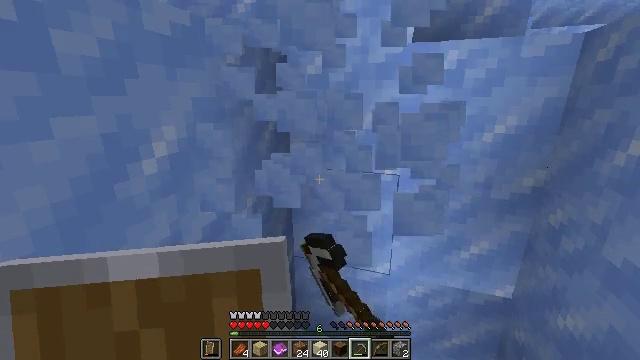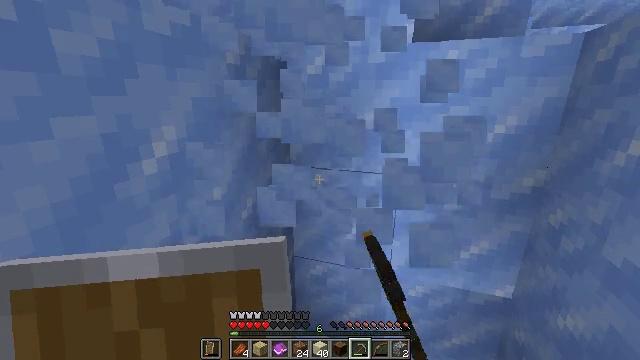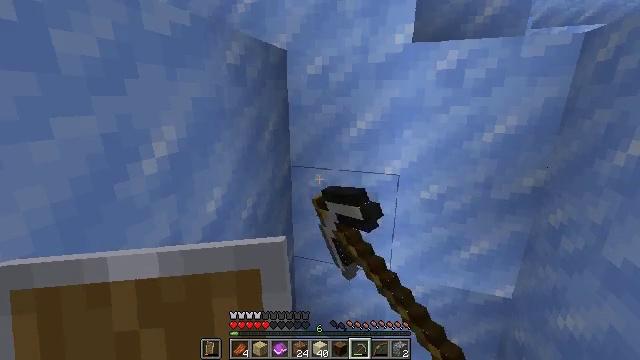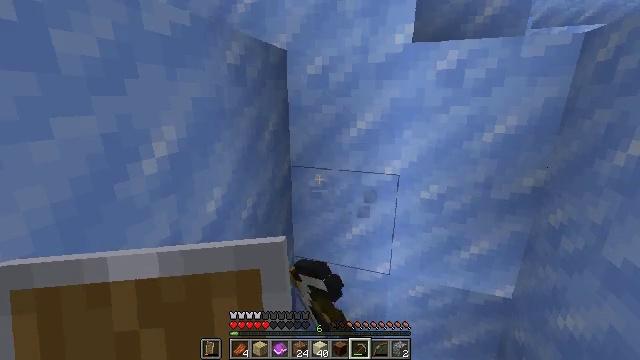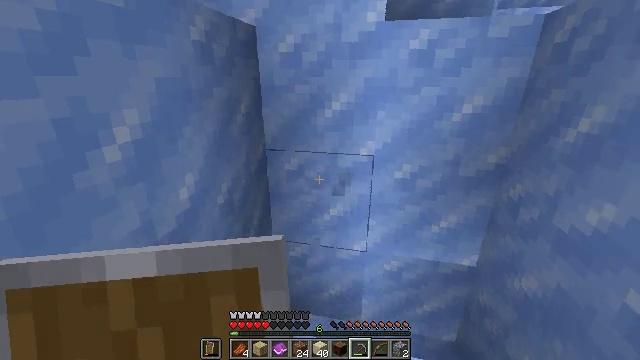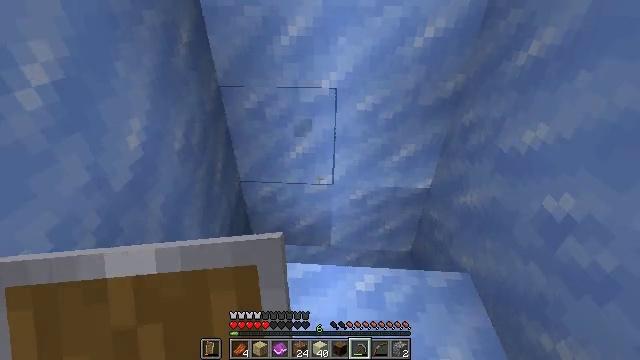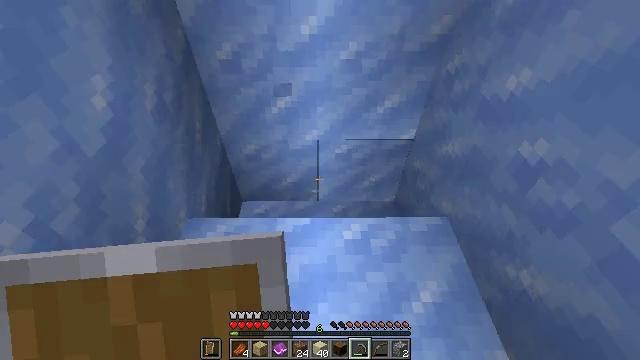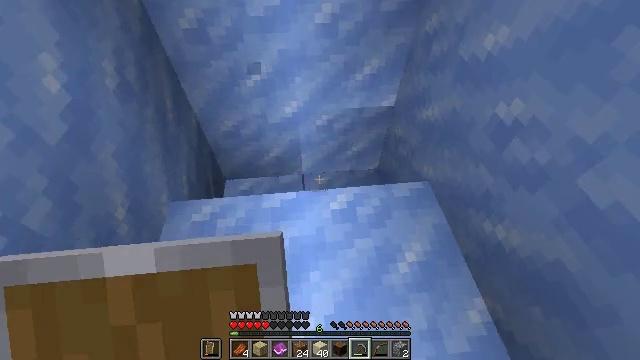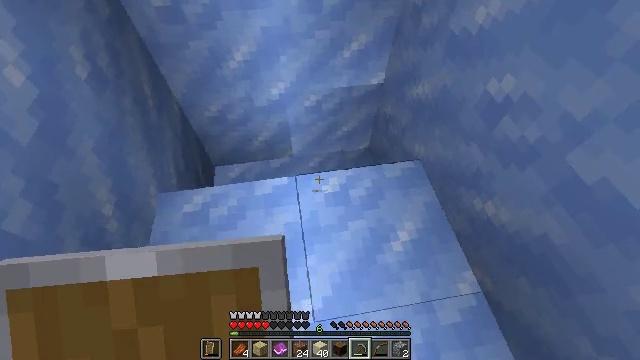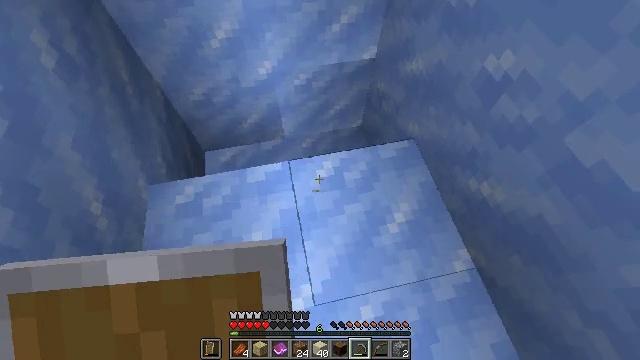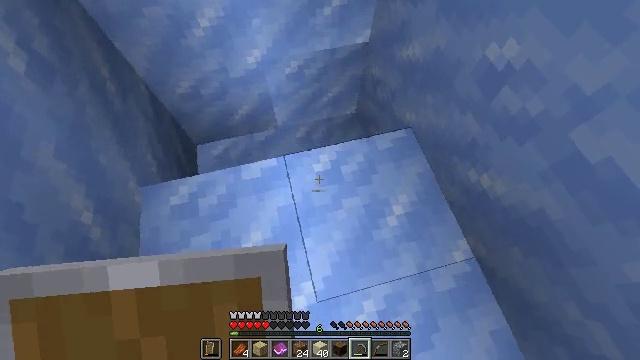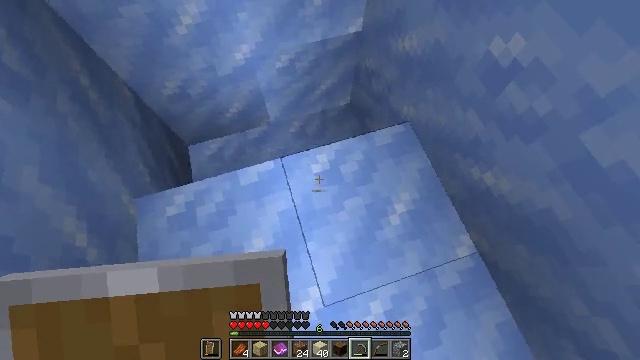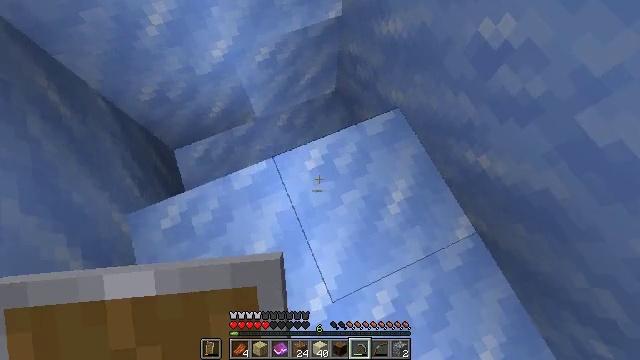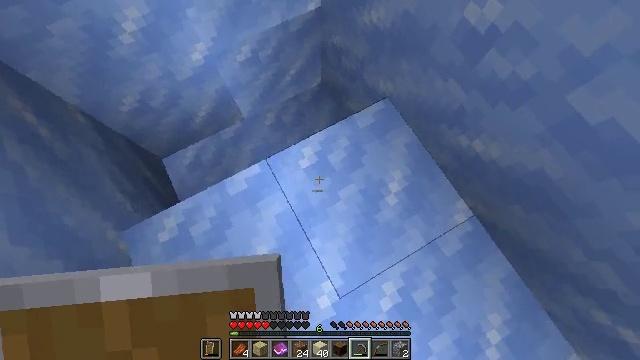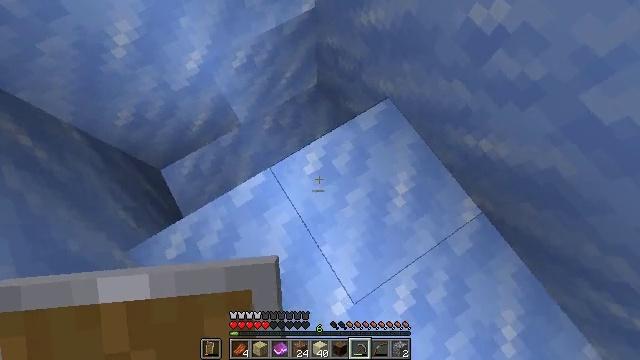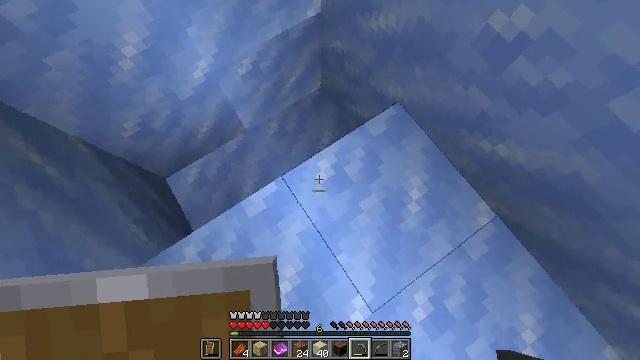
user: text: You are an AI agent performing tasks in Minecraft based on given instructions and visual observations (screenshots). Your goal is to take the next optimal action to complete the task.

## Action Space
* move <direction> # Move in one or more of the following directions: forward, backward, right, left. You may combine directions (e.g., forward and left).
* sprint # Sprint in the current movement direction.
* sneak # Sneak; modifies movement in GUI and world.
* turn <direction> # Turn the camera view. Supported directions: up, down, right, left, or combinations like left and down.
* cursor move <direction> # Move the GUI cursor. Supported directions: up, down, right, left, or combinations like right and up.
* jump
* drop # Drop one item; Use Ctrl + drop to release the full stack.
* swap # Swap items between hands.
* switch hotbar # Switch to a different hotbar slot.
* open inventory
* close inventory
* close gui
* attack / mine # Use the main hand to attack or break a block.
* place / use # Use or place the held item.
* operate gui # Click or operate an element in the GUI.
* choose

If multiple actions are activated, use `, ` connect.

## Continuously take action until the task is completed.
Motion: motion action
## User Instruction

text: Gather packed ice blocks.
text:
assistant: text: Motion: attack / mine
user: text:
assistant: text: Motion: attack / mine
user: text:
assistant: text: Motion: no_op
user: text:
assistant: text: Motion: turn right and down
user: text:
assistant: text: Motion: turn right and down
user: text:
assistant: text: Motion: turn right and down
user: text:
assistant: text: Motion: move forward, turn right and down
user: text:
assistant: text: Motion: move forward, turn right and down
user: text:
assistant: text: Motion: move forward, turn right and down
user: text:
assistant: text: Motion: move forward and move left, turn right and down
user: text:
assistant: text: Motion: move forward and move left, turn right and down
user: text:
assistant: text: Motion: move forward and move left, turn right and down
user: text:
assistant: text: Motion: move left, turn right and down
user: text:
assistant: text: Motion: move left, turn right
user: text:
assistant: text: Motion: turn right
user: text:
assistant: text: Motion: turn right
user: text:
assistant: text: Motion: no_op
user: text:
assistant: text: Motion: no_op
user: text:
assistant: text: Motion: no_op
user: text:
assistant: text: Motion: no_op
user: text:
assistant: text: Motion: no_op
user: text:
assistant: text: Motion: no_op
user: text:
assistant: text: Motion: move left
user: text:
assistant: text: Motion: move left
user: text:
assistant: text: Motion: move left, turn right and up
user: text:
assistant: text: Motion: move left, turn right
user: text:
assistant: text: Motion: turn right
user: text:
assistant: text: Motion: turn right and up
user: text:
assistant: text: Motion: turn right and up
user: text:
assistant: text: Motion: turn right and up